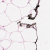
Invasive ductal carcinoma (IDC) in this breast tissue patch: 0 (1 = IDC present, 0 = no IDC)